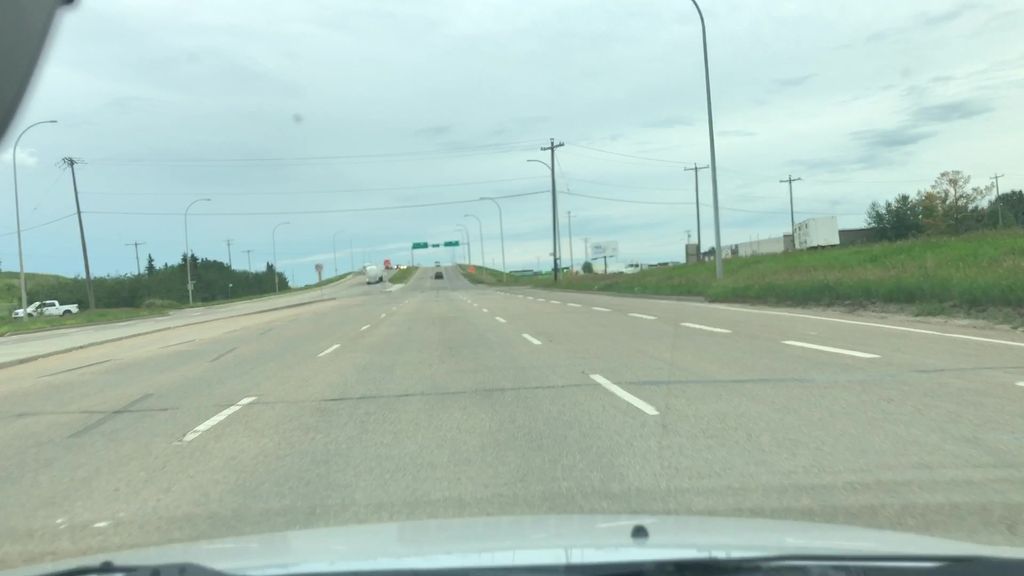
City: edmonton